【题型】填空题　【知识点】解析几何　【难度】easy
椭圆 \(\frac{x^2}{a^2} + \frac{y^2}{b^2} = 1\ (a > b > 0)\) 的左、右焦点分别为 \(F_1, F_2\)，过 \(F_2\) 作 \(x\) 轴的垂线交椭圆于 \(P, Q\)，若 \(\triangle F_1PQ\) 为等腰直角三角形，则椭圆的离心率为\underline{\quad\quad}。
【解答】
\vspace{1em}
\noindent \textbf{【答案】} \(\sqrt{2}-1\)

\vspace{1em}
\noindent \textbf{【分析】} 根据给定条件，结合椭圆的定义求出离心率。

\vspace{1em}
\noindent \textbf{【解析】}
令椭圆的半焦距为 \(c\)，由 \(PQ \perp x\) 轴，\(\triangle F_1PQ\) 为等腰直角三角形，得 \(|PF_2| = |F_1F_2| = 2c\)，

\noindent \(|PF_1| = \sqrt{2}|F_1F_2| = 2\sqrt{2}c\)，由椭圆的定义得 \(|PF_1| + |PF_2| = 2a\)，即 \(2\sqrt{2}c + 2c = 2a\)，

\noindent 所以椭圆的离心率 \(e = \frac{c}{a} = \frac{1}{\sqrt{2}+1} = \sqrt{2}-1\)。

\noindent 故答案为：\(\sqrt{2}-1\)。

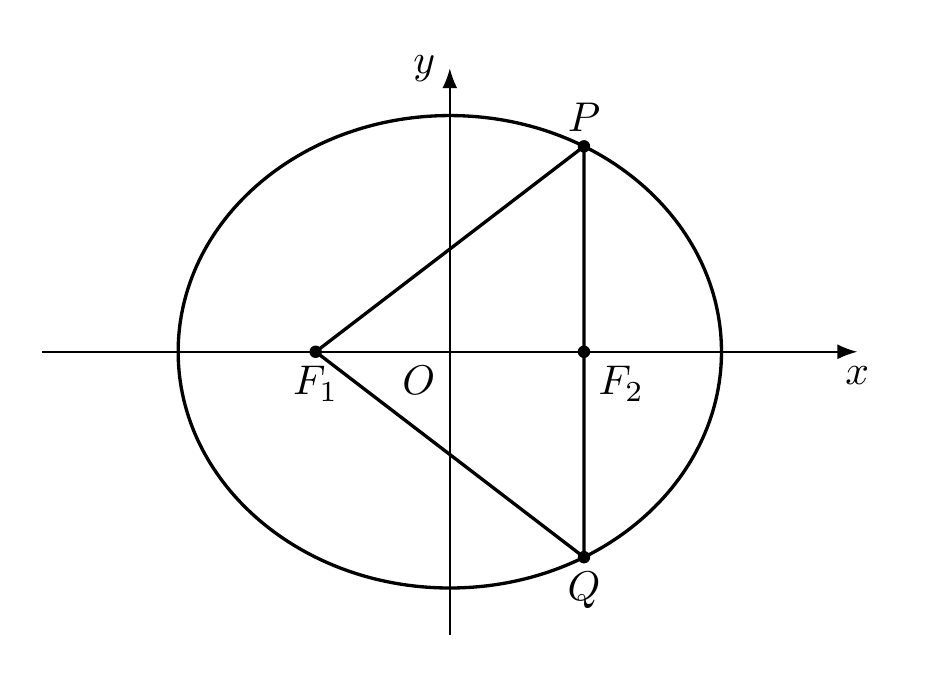